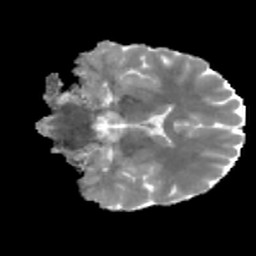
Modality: MD
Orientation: coronal
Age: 23
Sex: female
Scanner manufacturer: siemens
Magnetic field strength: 3 T
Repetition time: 3.5 s
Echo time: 0.086 s